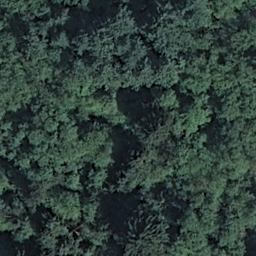
Label: forest